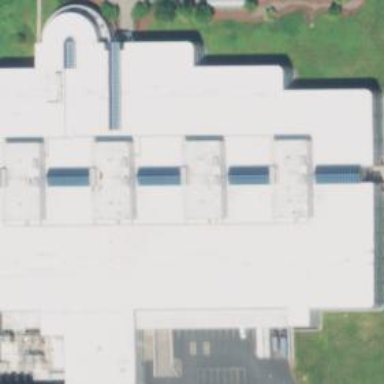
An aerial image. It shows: Building.